Question: In my database i have 2 fields like "userName", "loginName"
but "loginName" by default will always "NULL"

I want to let the user to login using "userName" or "loginName" (loginName can be set by user in future / userName generated by the system)
'''
if (Auth::attempt(['userName' => $request->userName, 'password' => $request->passHash])) {
// Do something
}
'''
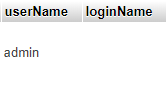
Answer: '''
if (Auth::attempt(['userName' => $request->userName, 'password' => $request->passHash])) {
// Do something
}else if(Auth::attempt(['loginName' => $request->loginName, 'password' =>
$request->passHash])){
//Do something too
}
'''